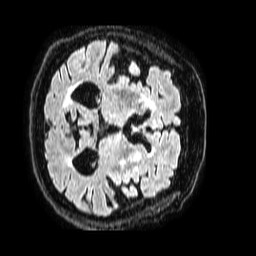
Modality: FLAIR
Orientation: axial
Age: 83
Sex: female
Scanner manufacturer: philips
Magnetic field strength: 1.5 T
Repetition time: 4.8 s
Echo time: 0.3 s